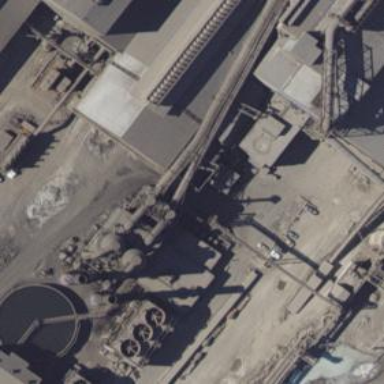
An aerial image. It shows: Industrial building.